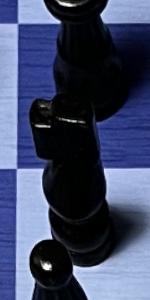
Label: Knight_Black